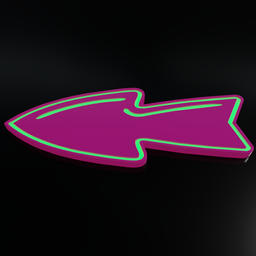
Label: decoration